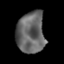
Tissue: lung
Cell type: Epithelial cells
Senescence score: 0.2072
Nuclear area (px): 1137
Mean DAPI intensity: 101.826